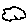
Label: cloud